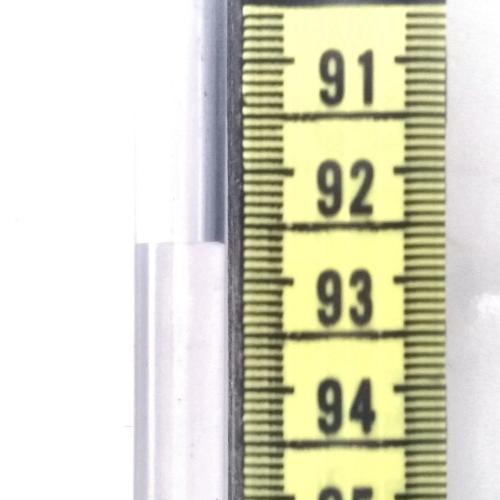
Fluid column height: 92.7 cm